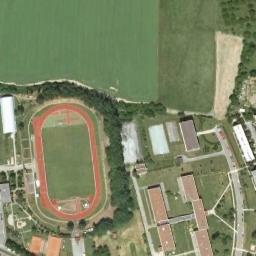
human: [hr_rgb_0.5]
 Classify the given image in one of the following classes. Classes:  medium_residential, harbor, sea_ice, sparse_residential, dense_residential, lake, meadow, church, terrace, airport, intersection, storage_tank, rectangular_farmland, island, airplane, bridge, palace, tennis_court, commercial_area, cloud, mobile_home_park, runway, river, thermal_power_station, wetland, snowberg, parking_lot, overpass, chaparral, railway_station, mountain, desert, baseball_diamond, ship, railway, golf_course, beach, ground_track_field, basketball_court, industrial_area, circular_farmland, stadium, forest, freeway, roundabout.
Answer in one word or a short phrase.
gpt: ground_track_field